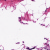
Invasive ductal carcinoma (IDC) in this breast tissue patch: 0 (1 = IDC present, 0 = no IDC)